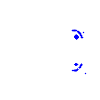
Particle: pion